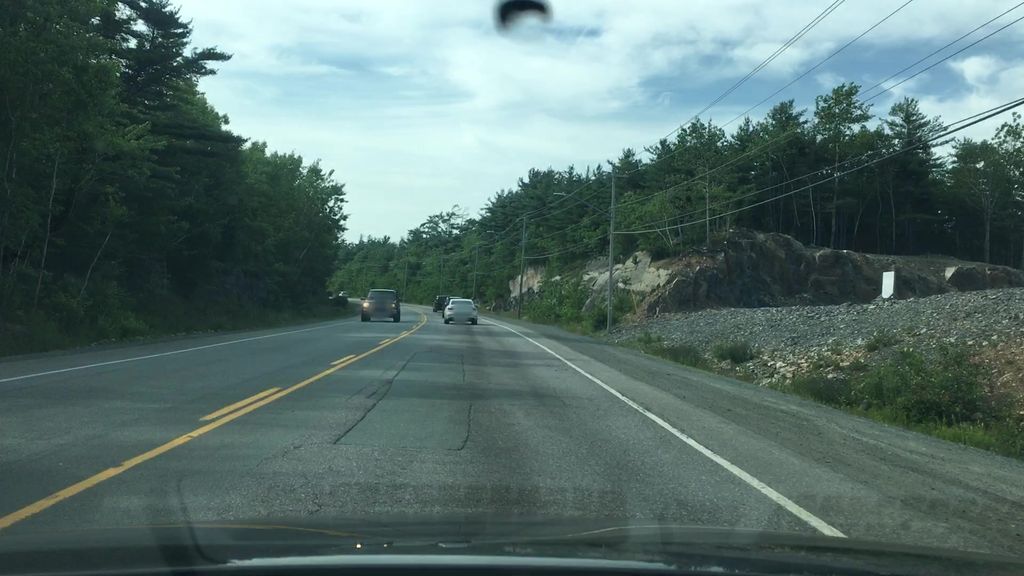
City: halifax